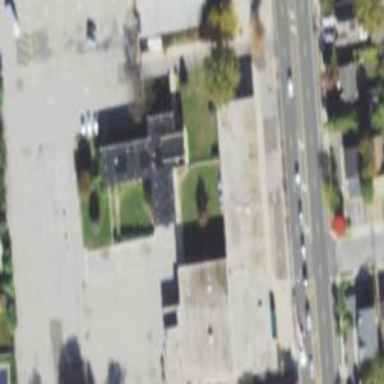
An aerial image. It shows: School building.